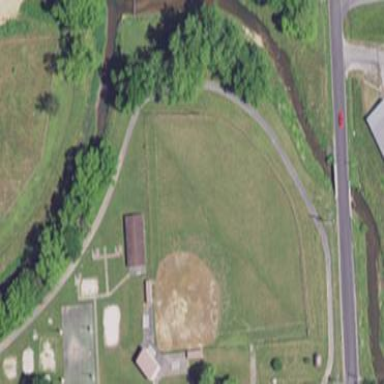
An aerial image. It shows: Baseball pitch for leisure and sports activities.